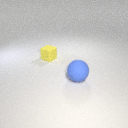
small yellow rubber cube to the left of large blue rubber sphere